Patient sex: M
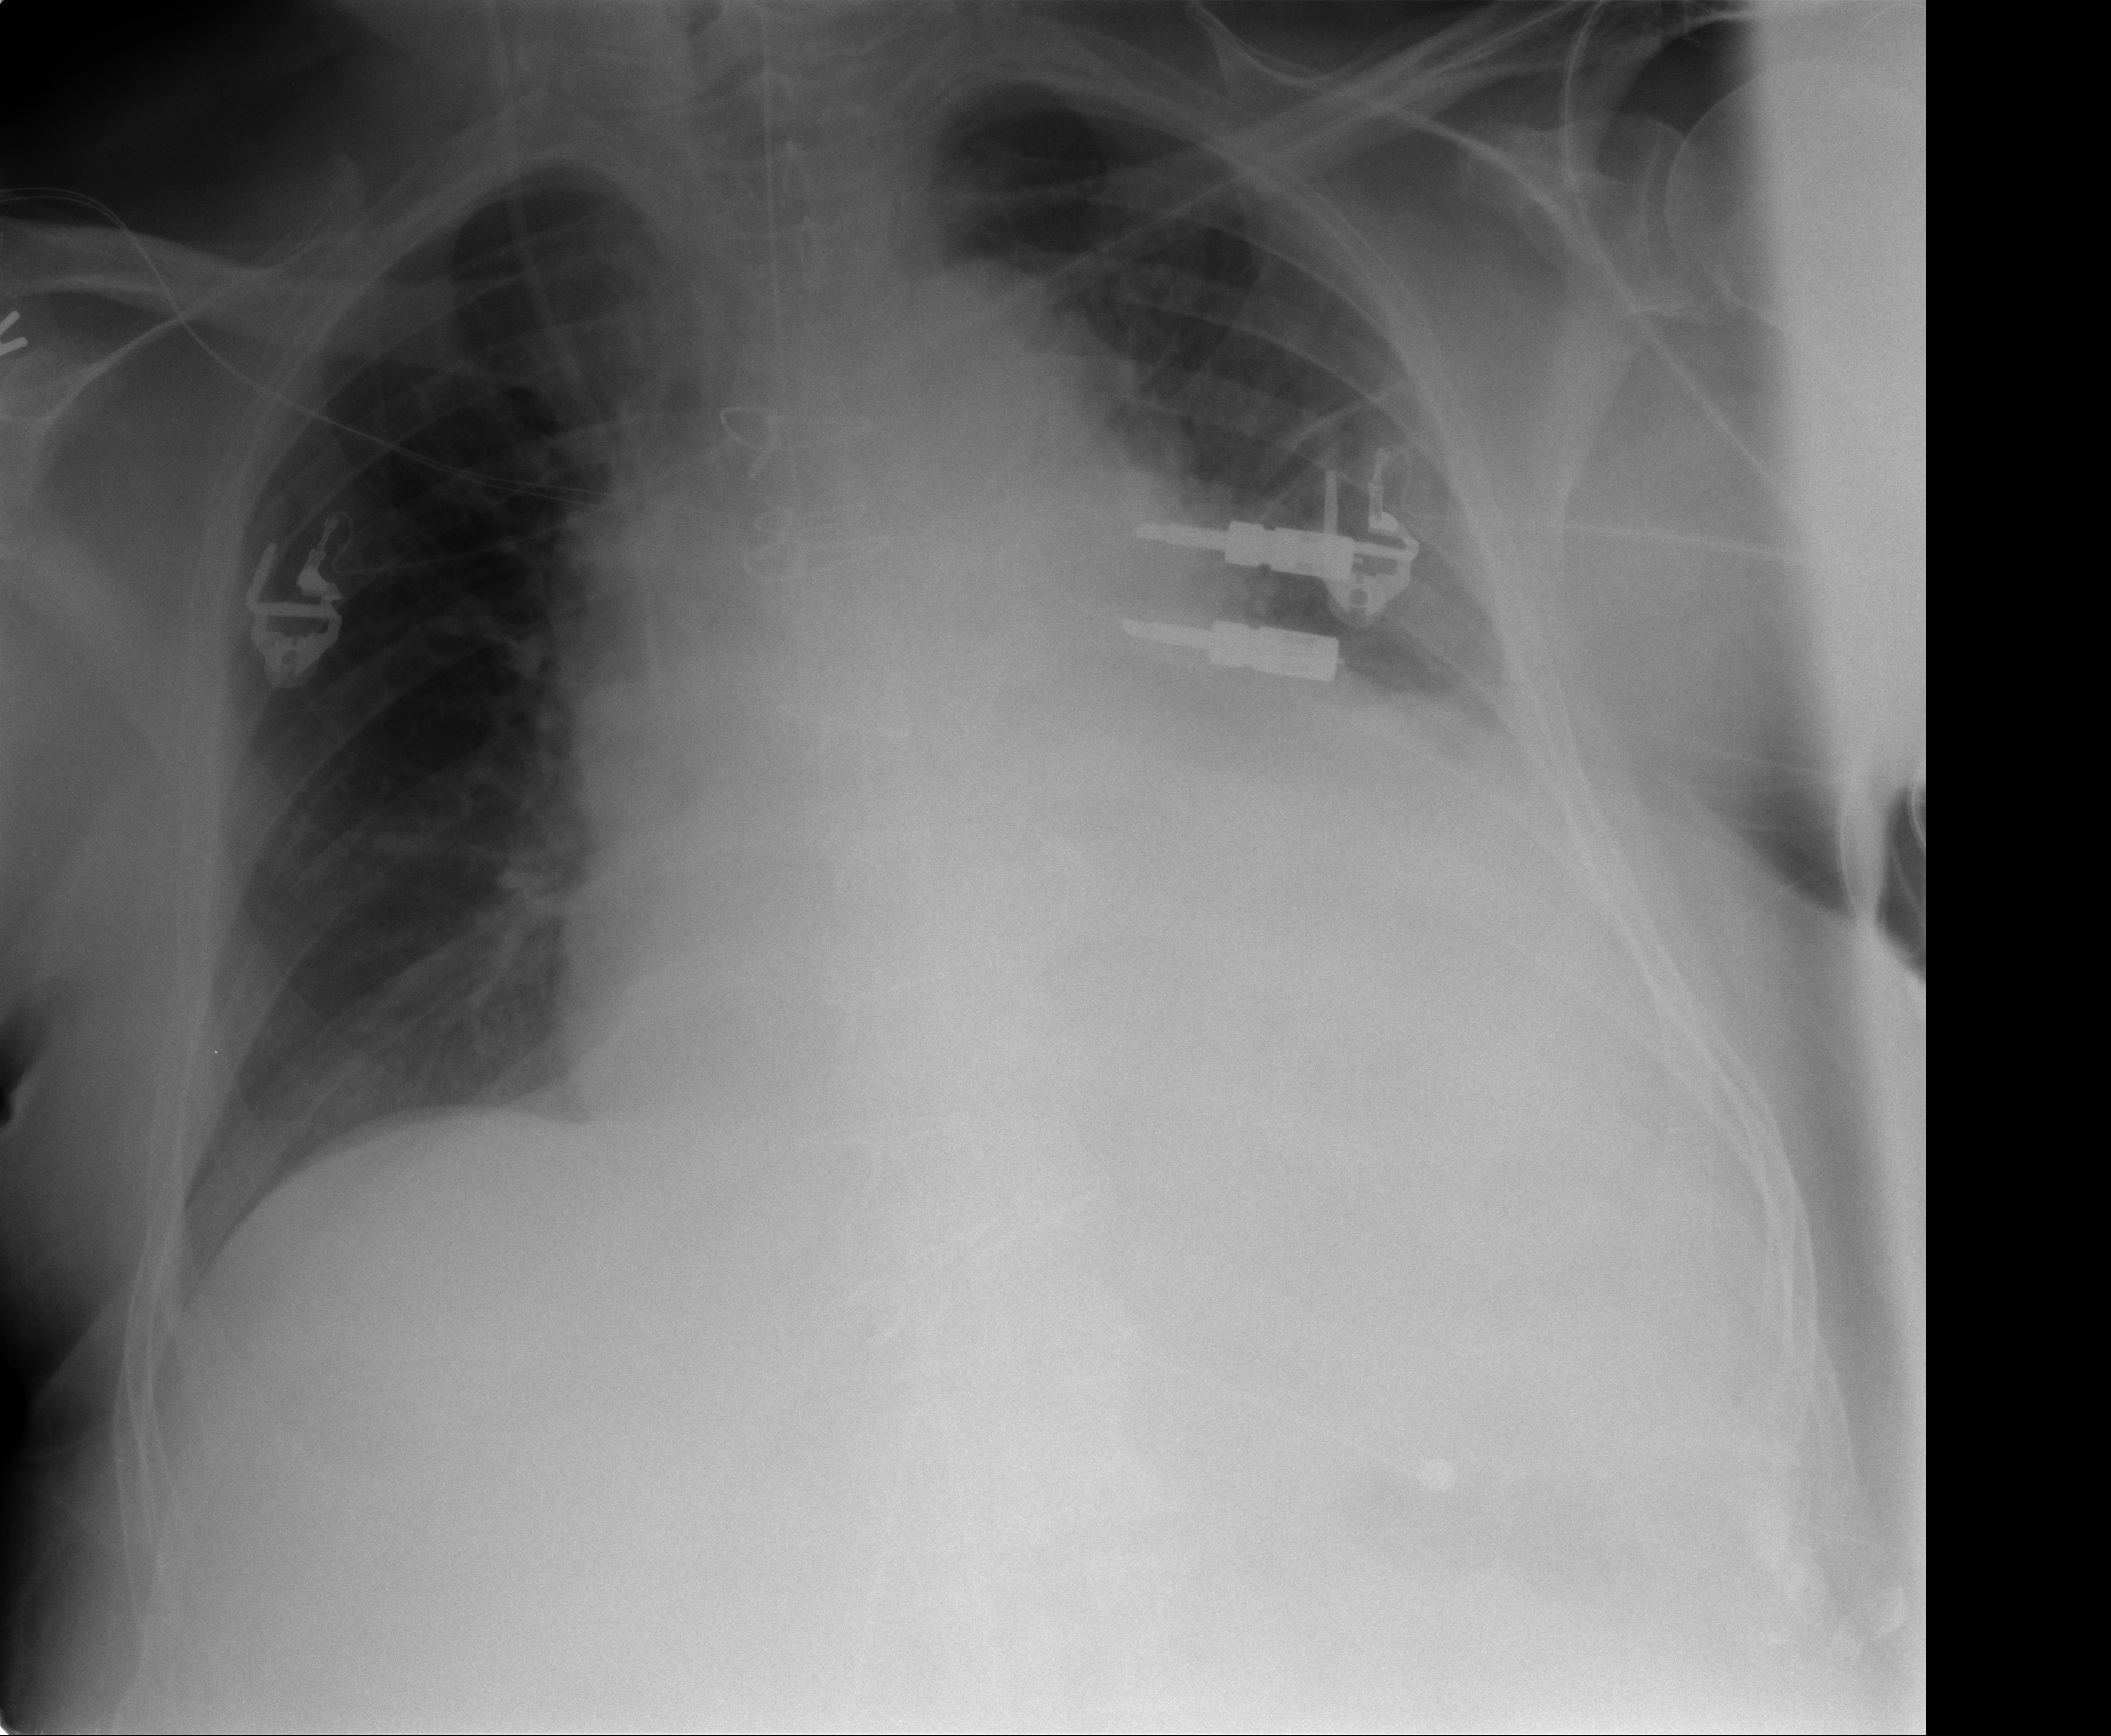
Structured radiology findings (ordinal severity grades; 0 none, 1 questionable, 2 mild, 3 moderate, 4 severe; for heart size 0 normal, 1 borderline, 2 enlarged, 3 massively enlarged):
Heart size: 3
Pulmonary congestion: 0
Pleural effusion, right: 0
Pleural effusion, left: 3
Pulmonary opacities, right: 0
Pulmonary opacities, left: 0
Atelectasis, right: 0
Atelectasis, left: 2